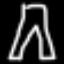
Label: pants